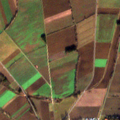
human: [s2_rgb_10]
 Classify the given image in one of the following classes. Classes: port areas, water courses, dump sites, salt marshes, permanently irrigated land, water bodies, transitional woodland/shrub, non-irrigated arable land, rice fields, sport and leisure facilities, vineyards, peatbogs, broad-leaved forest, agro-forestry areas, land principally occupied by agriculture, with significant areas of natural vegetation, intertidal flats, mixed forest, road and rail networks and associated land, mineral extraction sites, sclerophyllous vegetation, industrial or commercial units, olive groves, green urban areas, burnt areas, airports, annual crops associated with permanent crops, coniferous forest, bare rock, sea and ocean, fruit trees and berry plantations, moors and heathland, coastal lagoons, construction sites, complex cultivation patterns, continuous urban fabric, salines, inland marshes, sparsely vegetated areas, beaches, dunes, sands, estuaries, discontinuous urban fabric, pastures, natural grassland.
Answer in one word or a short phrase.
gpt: non-irrigated arable land, land principally occupied by agriculture, with significant areas of natural vegetation, broad-leaved forest